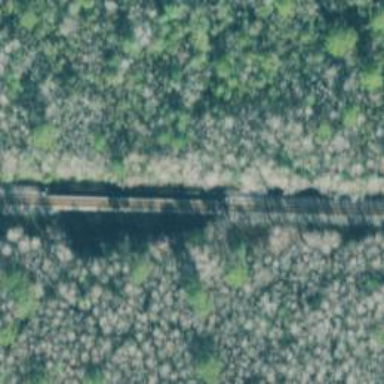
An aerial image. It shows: Railway bridge.